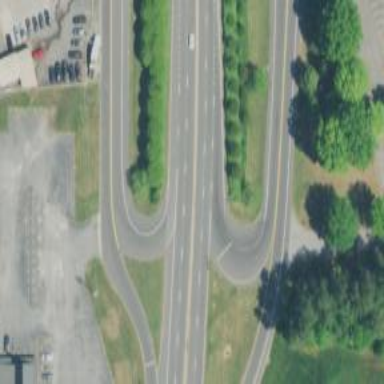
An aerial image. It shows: Secondary link road with asphalt surface.